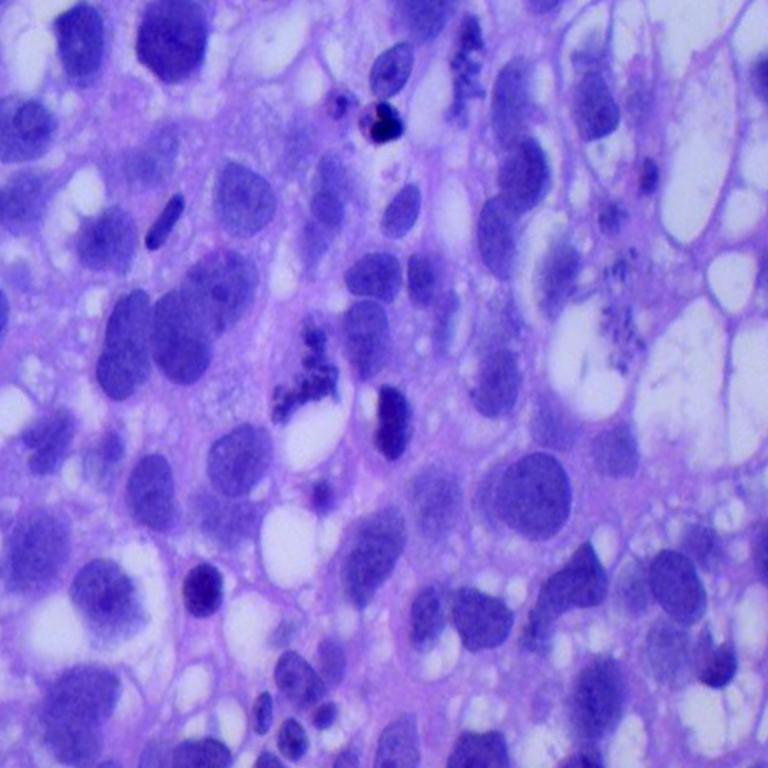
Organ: lung
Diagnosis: squamous carcinomas